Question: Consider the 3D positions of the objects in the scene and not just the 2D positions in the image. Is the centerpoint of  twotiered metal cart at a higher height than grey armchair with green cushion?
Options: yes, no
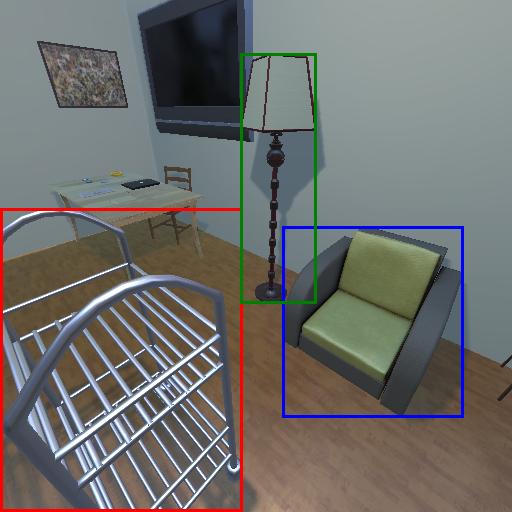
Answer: yes